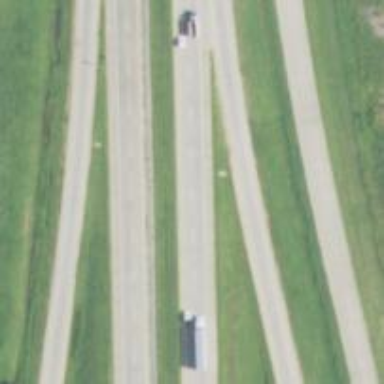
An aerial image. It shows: Asphalt trunk highway which is also expressway.